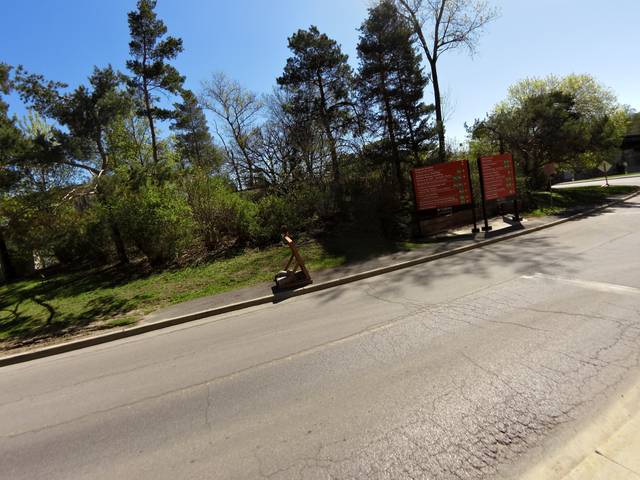
Region: Canada
Coordinates: 45.383, -75.696